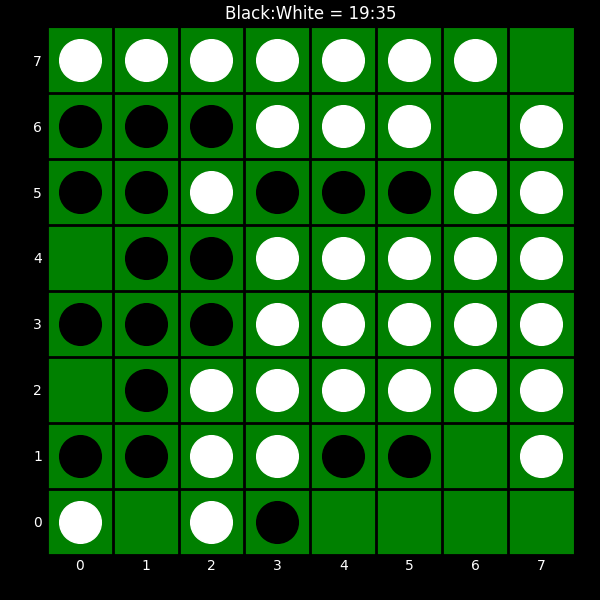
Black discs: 19
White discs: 35